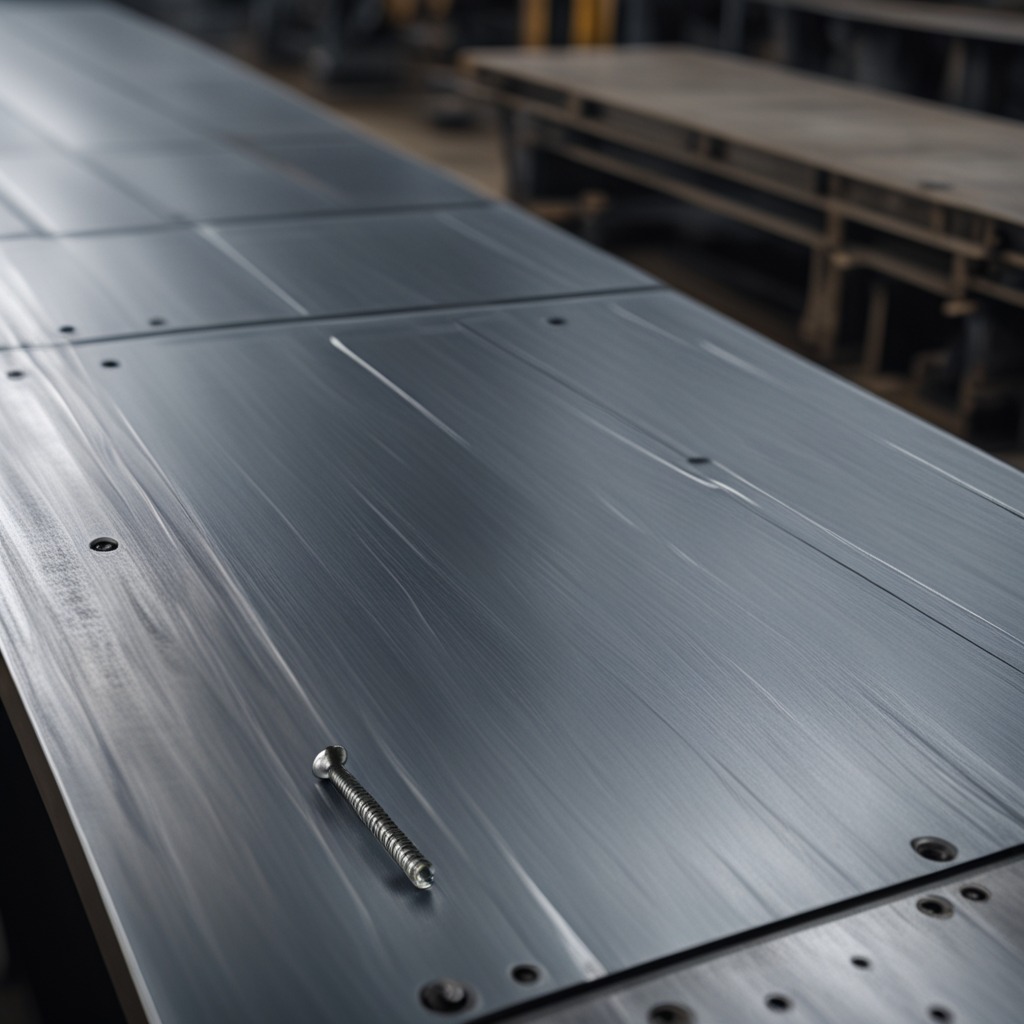
A metal screw lies on the cold steel table in a mining workshop.